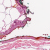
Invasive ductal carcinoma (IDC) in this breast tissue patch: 0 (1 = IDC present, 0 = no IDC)